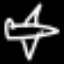
Label: airplane